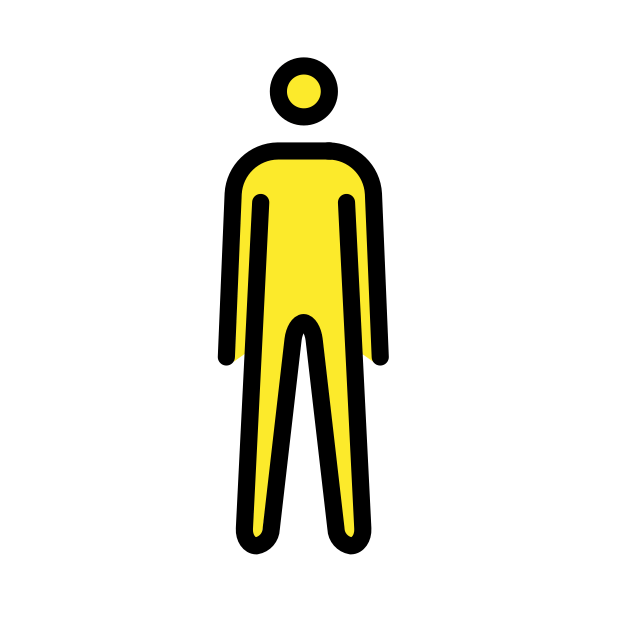
man standing